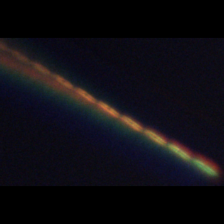
Taxon: Psuedo-nitzschia
Group: Diatoms